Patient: sex M, age 42
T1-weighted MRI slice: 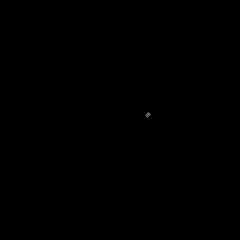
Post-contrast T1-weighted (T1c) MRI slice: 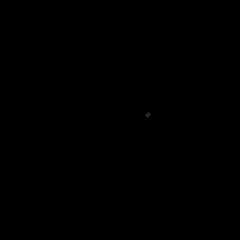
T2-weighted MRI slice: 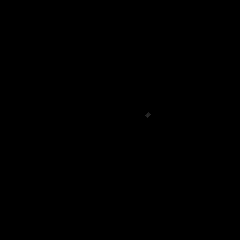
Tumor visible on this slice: no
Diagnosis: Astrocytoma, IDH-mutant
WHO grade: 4